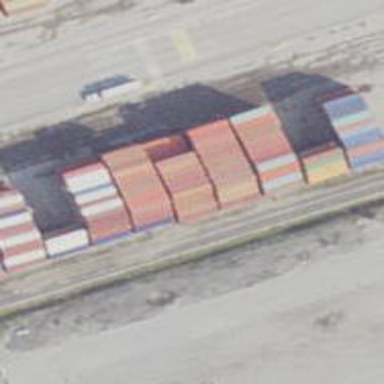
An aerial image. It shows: Railway yard used for servicing trains.